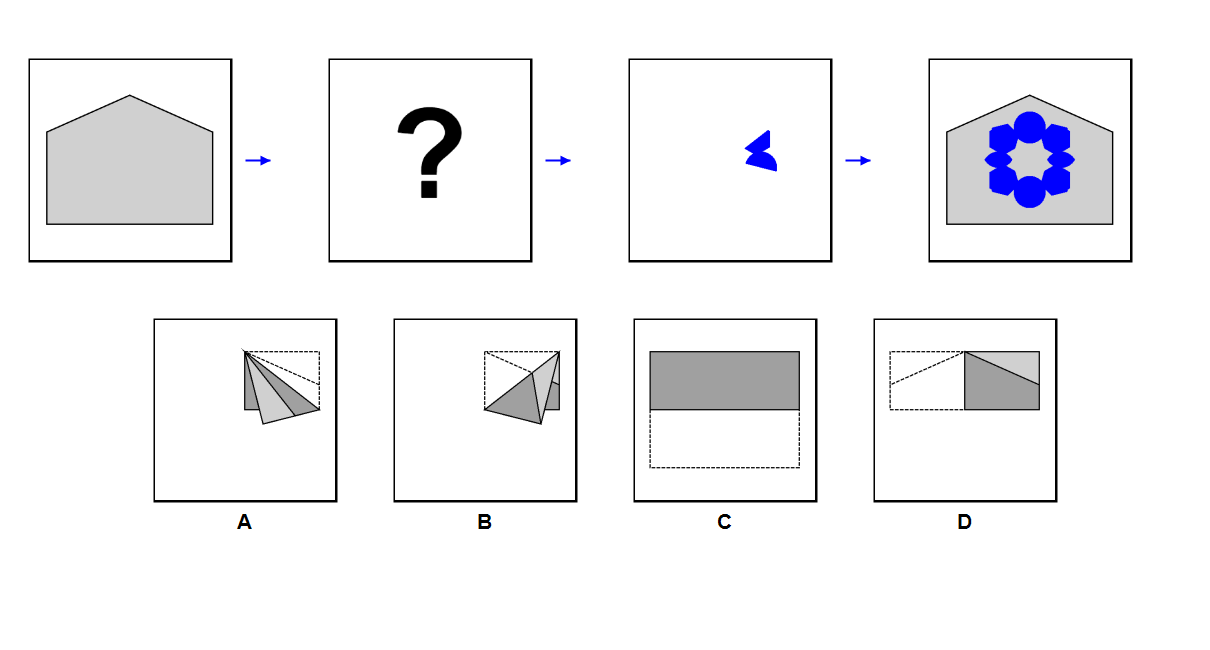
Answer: A